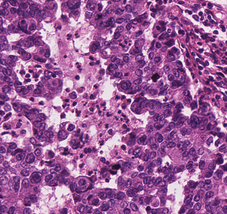
Tumor epithelial tissue: yes
Tumor-associated stroma tissue: yes
Normal tissue: no